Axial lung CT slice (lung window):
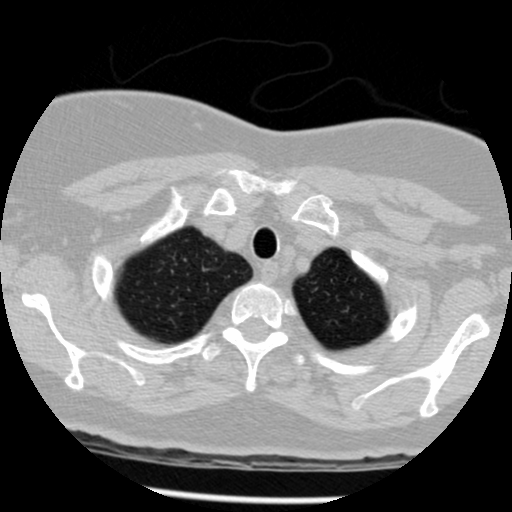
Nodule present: no